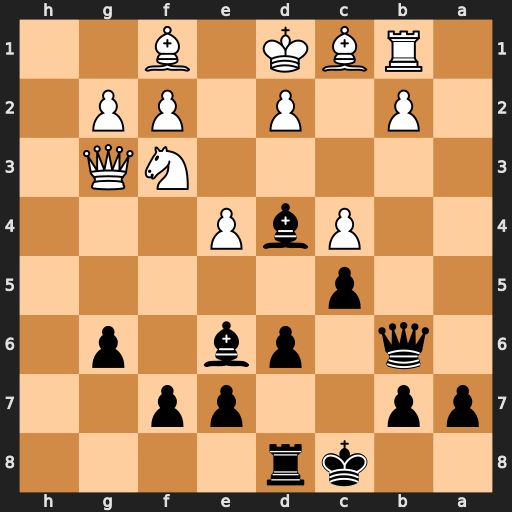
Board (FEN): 2kr4/pp2pp2/1q1pb1p1/2p5/2PbP3/5NQ1/1P1P1PP1/1RBK1B2
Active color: b
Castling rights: -
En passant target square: -
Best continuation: Qb3+ Ke1 Qa2 Nxd4 Qxb1